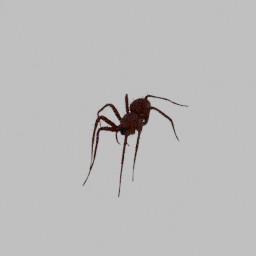
Label: animals